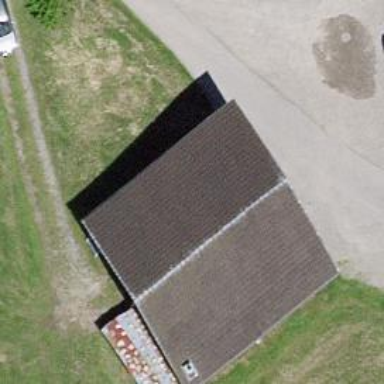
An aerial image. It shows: Shed building.